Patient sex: M
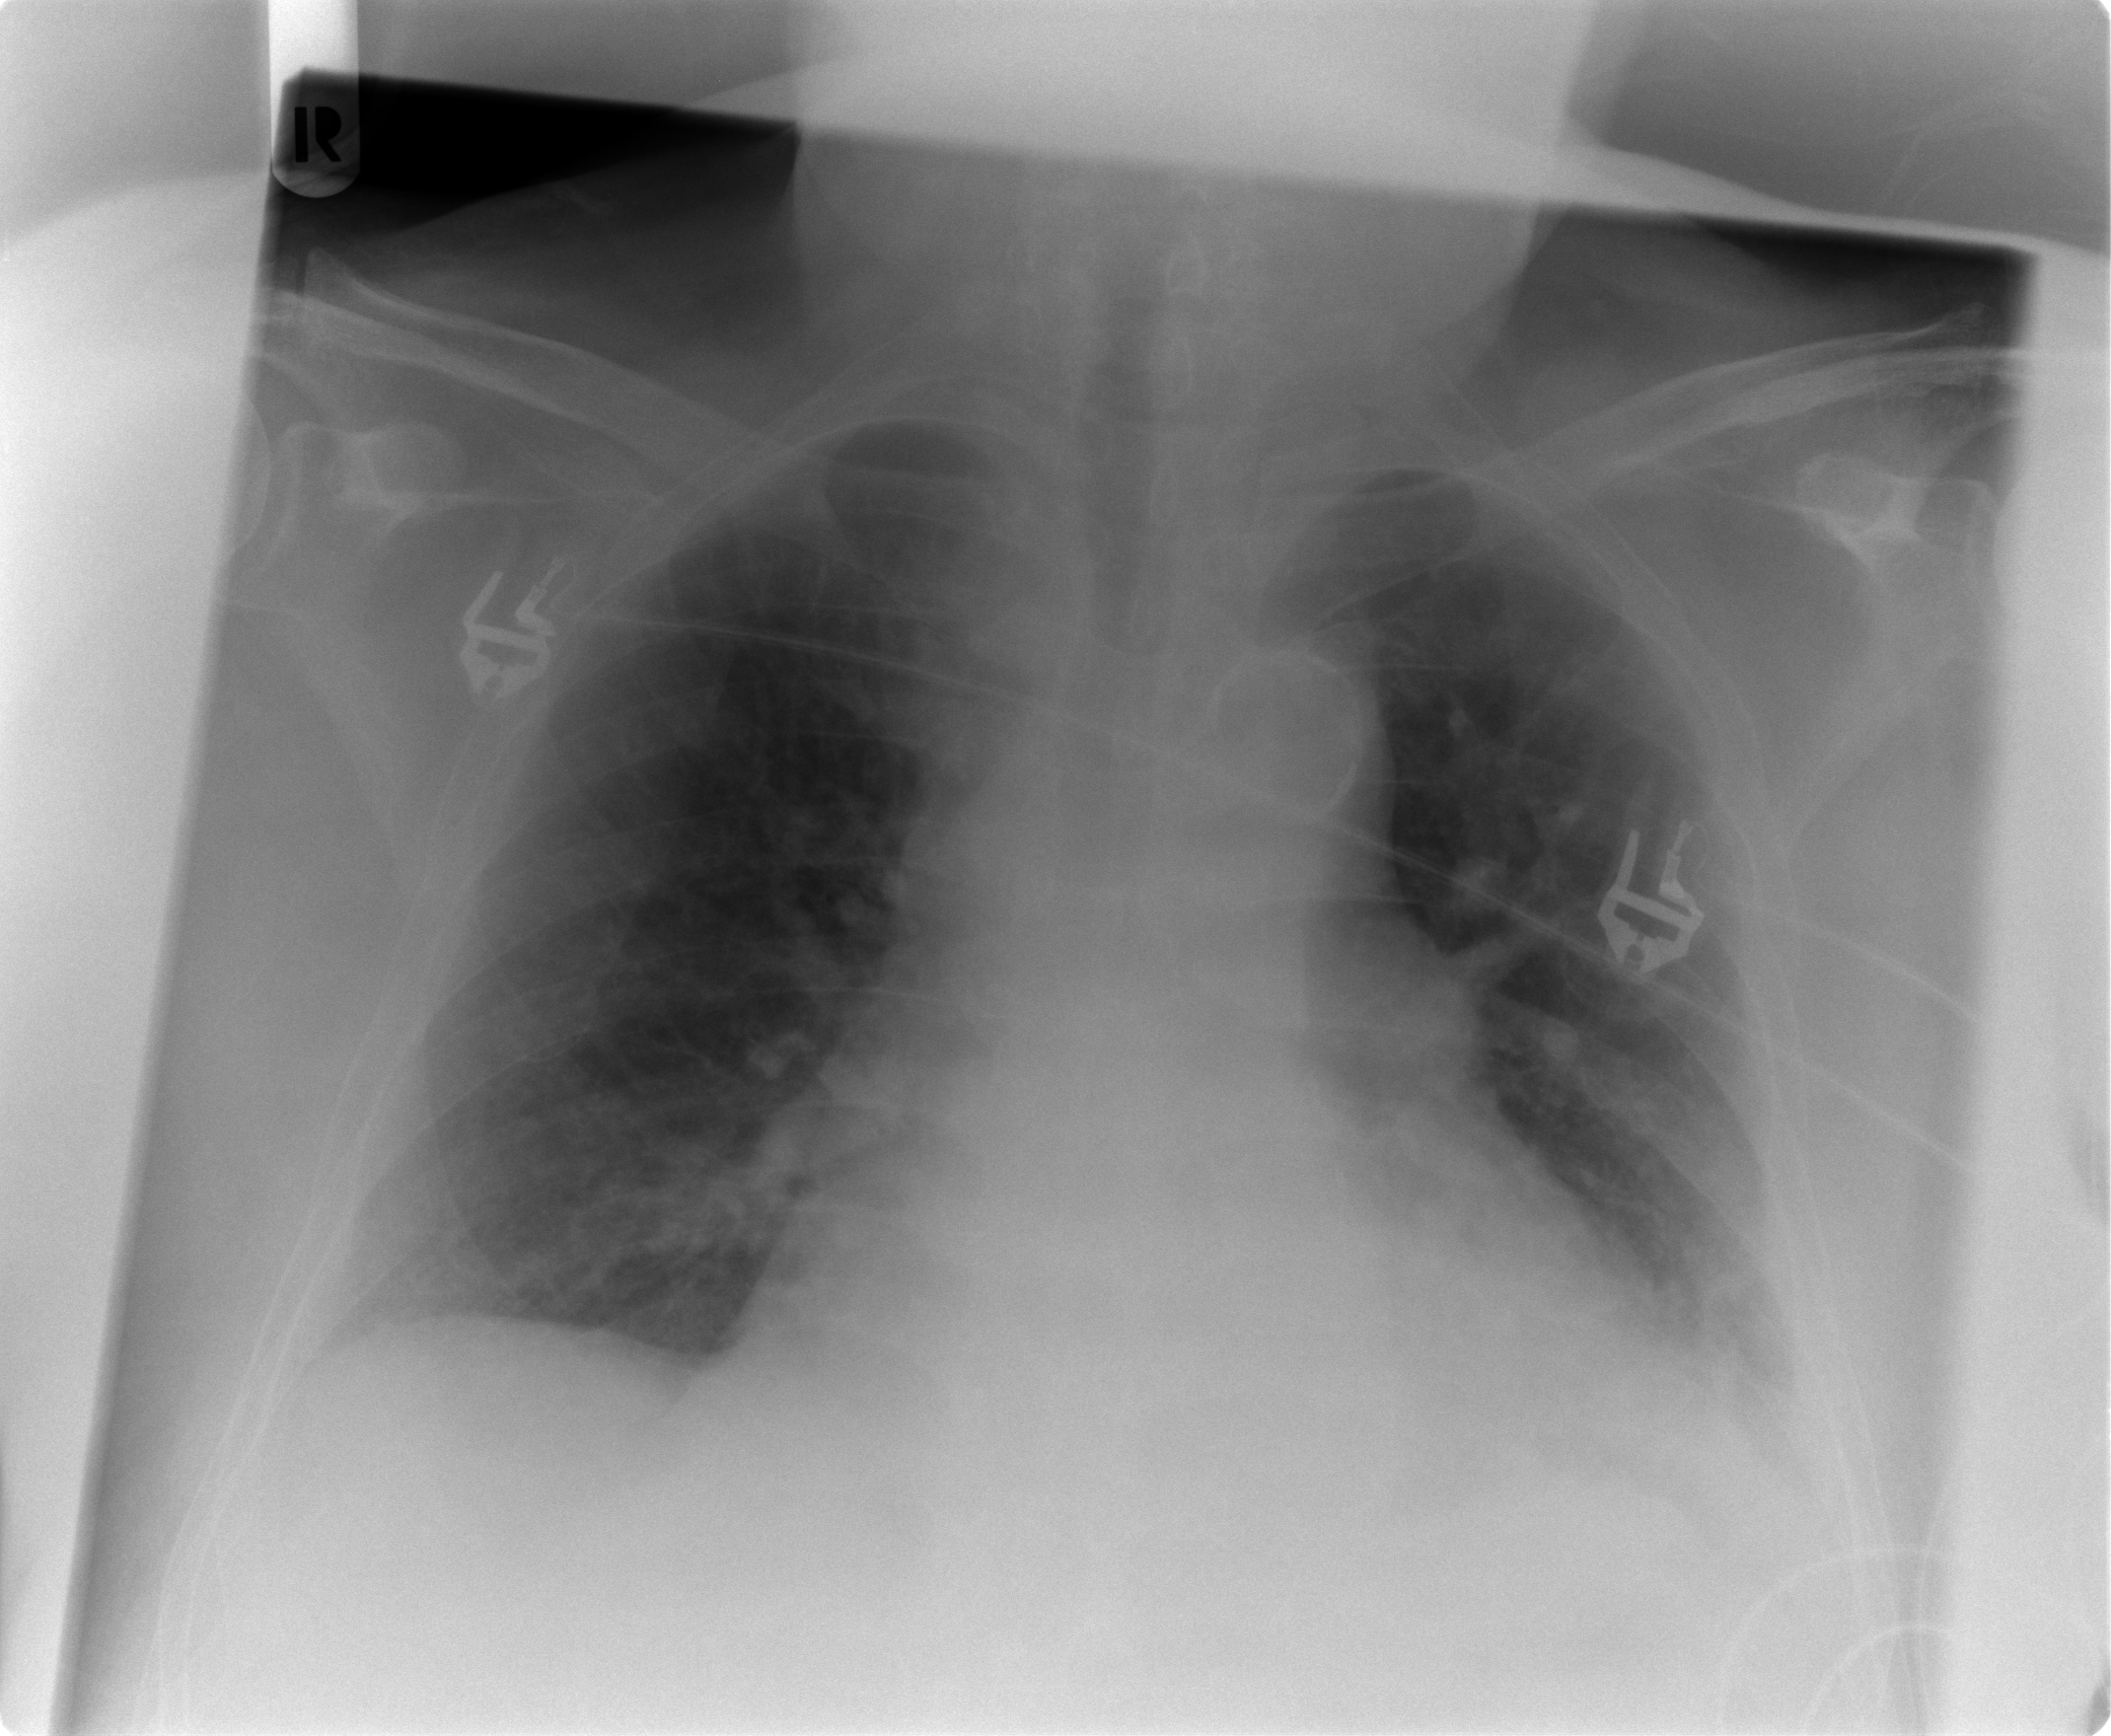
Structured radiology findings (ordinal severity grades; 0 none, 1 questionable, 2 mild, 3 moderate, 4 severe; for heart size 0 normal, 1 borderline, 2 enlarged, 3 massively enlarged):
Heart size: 2
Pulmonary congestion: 1
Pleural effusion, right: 0
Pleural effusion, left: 1
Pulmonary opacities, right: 1
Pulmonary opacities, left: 0
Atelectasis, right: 1
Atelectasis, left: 2